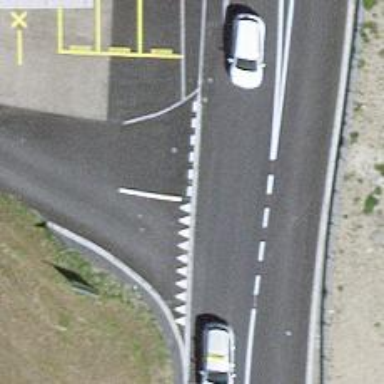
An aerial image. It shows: Road with "give way" sign.